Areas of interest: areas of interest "Fenghuo Hardware Building Materials Plumbing Market Building F6"
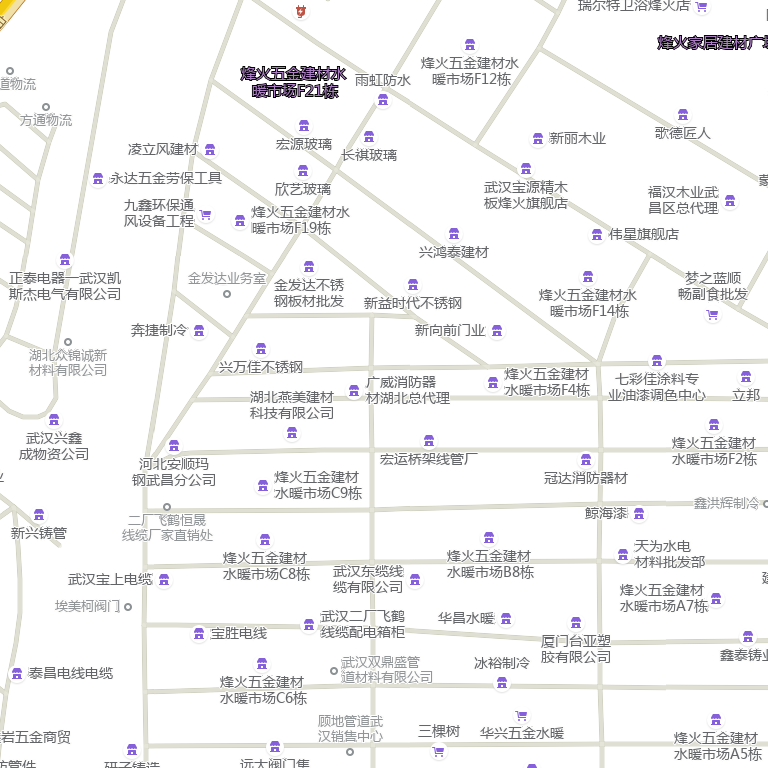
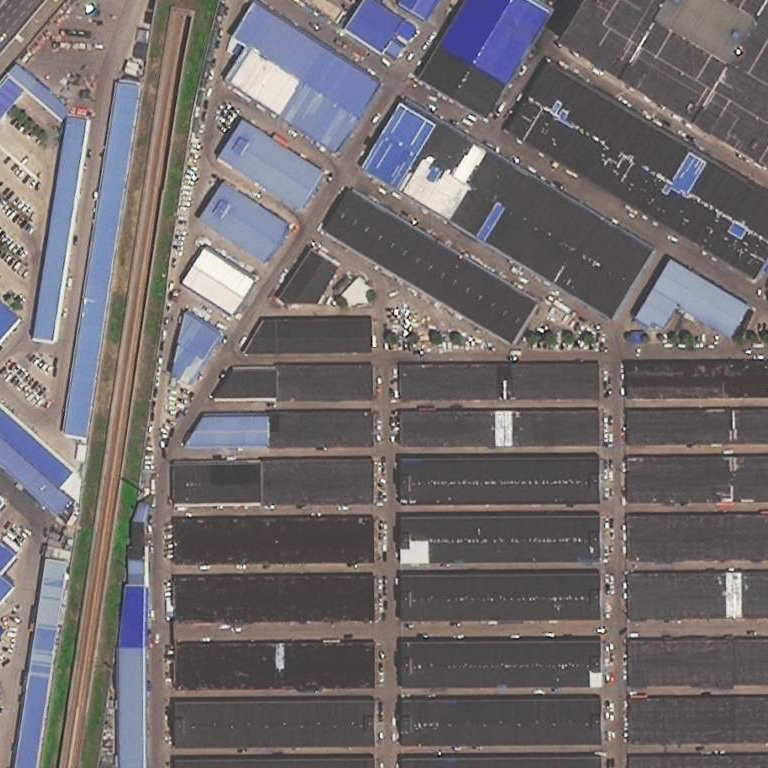